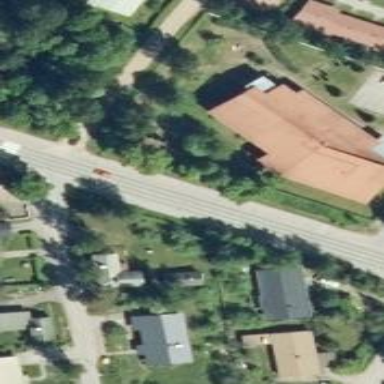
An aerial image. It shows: Building that serves as nursing home.